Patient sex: M
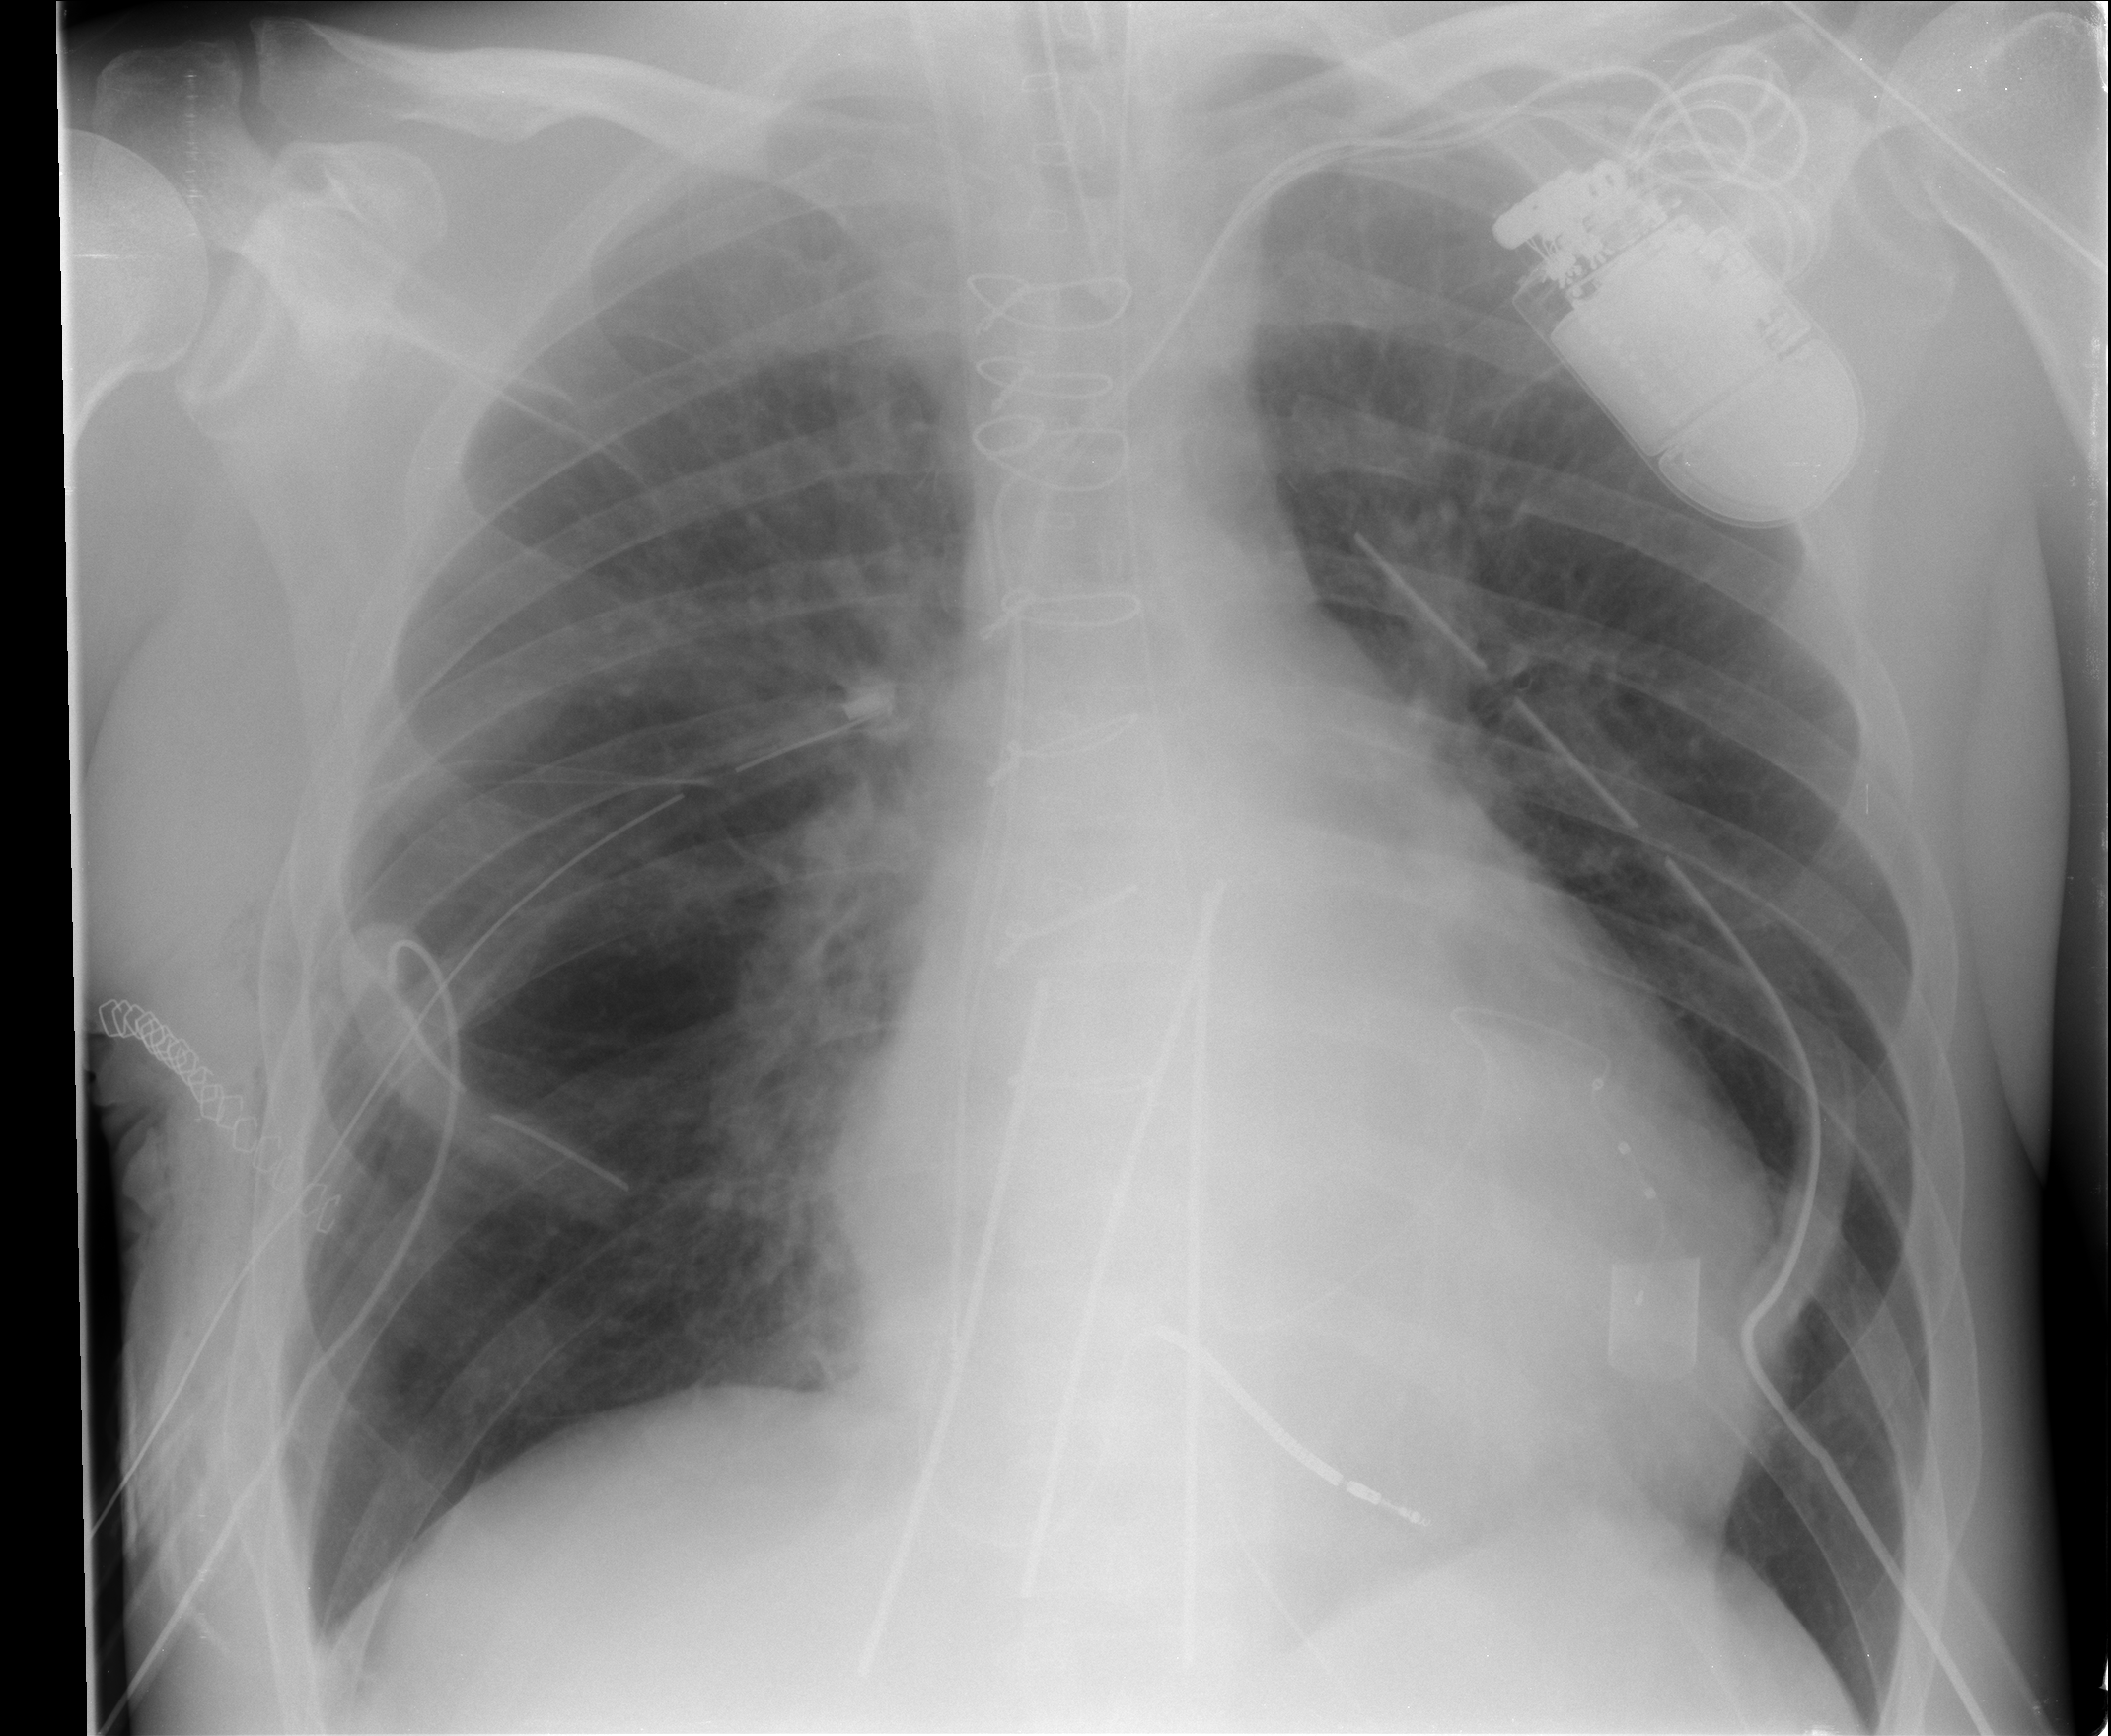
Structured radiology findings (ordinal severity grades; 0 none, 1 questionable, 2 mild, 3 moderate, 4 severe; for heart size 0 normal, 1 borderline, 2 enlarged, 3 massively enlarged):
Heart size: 2
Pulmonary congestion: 2
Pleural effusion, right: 2
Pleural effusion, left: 0
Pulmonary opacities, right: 0
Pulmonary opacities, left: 0
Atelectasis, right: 2
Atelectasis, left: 0